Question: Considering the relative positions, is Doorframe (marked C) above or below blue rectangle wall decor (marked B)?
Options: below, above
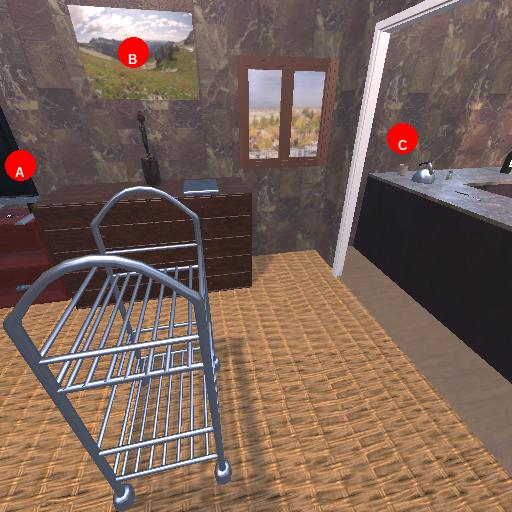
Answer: below